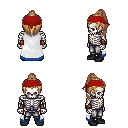
a pixel art fantasy rpg character, male body template, skeleton, white trimmed cape, metal pants, light blonde long topknot hairstyle, red bandana, leather bracers, black shoes, four views (front, back, left, right), 2x2 character sprite sheet, small pixel art, hard edges, no anti-aliasing